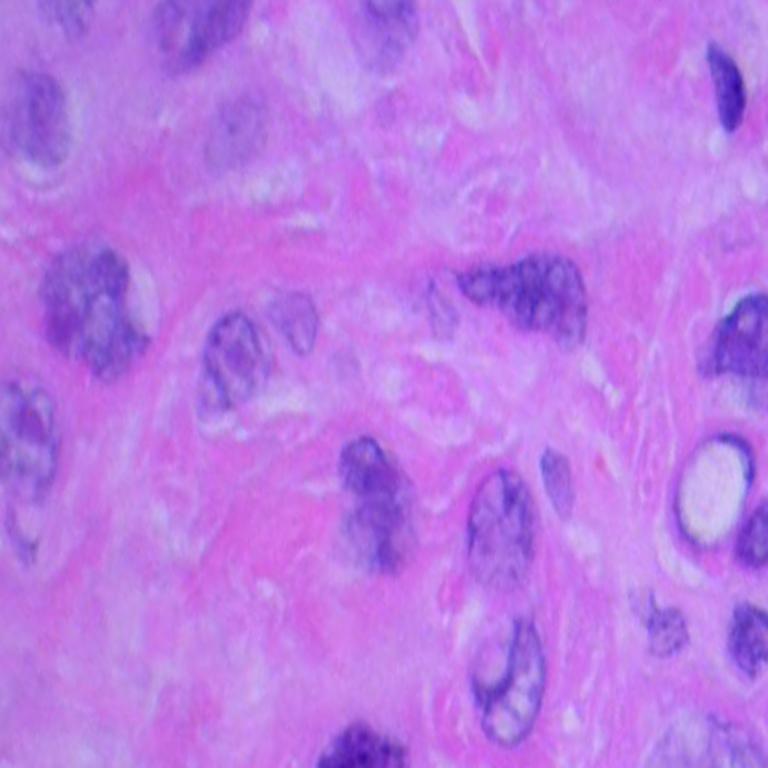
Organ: lung
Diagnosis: squamous carcinomas